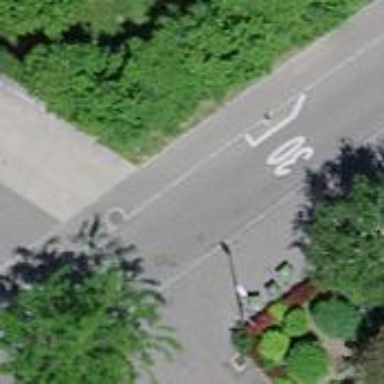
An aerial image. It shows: Concrete driveway serving as service road.